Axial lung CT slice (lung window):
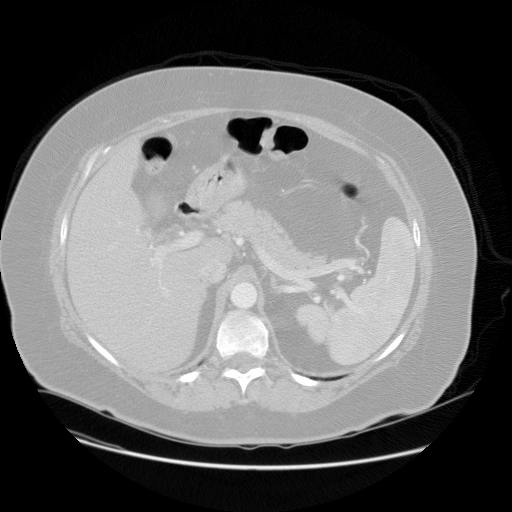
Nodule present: no